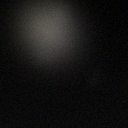
Screen state: off